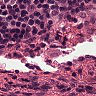
Metastatic tissue present: no